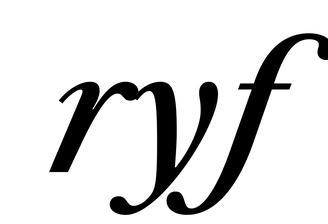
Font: LibreCaslonText-Italic_Medium_Italic